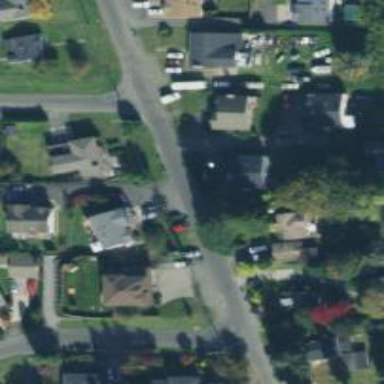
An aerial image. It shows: Alley classified as service road.